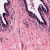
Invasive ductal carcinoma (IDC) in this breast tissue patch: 0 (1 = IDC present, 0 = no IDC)